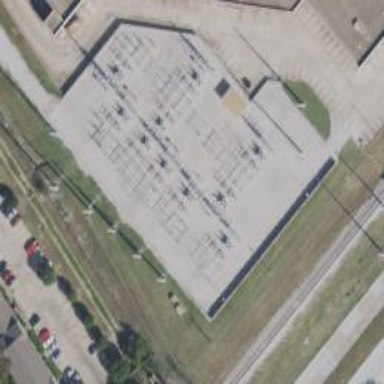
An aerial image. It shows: Switch for power supply.